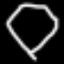
Label: diamond